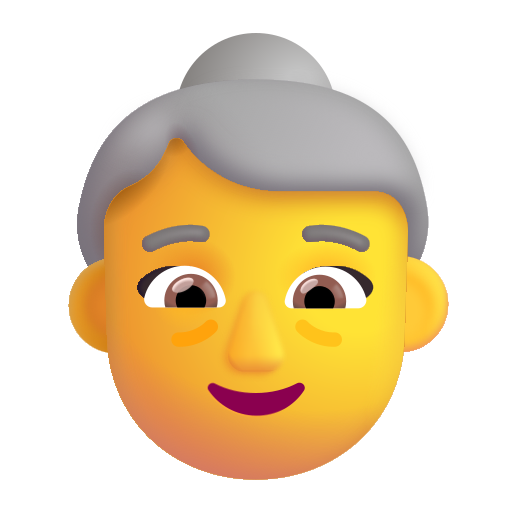
old woman color default